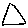
Label: triangle